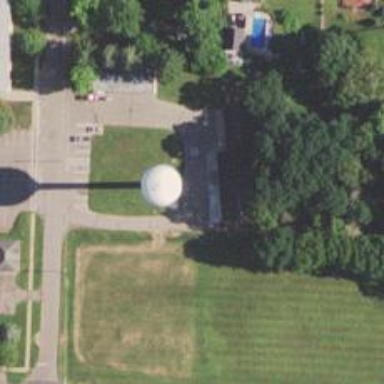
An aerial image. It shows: Water tower that is man-made.